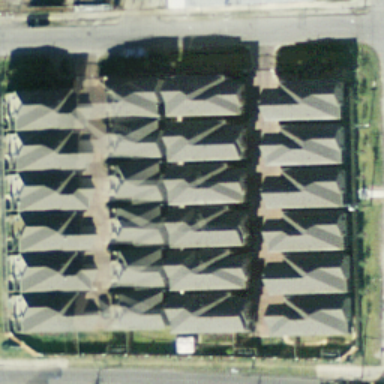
This is a dense residential area with many houses .